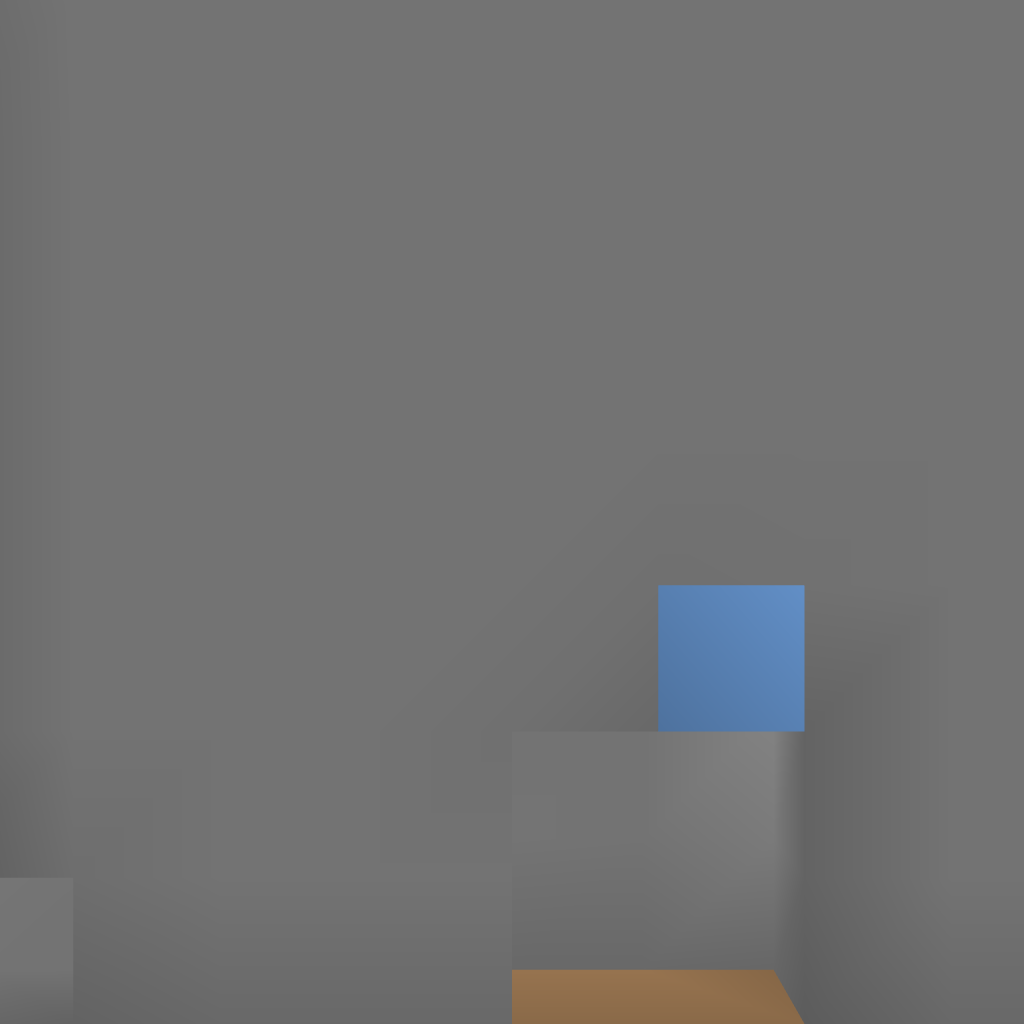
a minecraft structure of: Nether Wart Farm bad low quality